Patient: sex M, age 45
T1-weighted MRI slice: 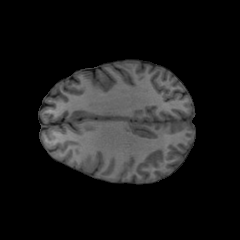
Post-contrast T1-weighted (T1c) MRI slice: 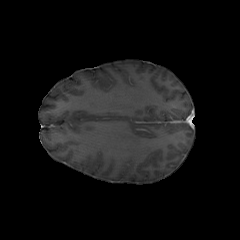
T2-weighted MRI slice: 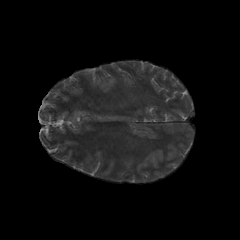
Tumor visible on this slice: no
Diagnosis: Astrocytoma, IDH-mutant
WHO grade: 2